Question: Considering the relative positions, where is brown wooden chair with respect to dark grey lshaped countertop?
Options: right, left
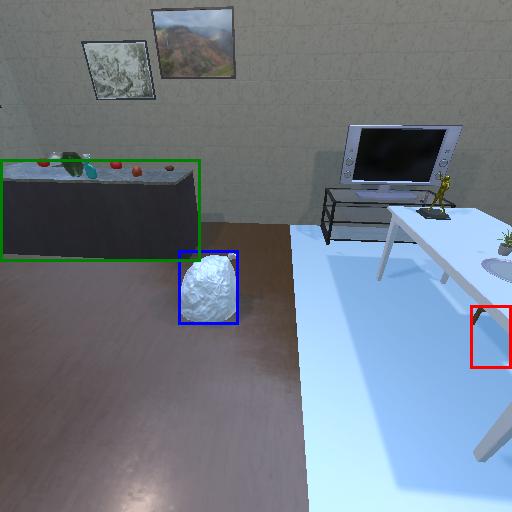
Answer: right